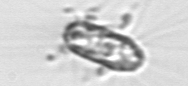
Label: Corethron_hystrix